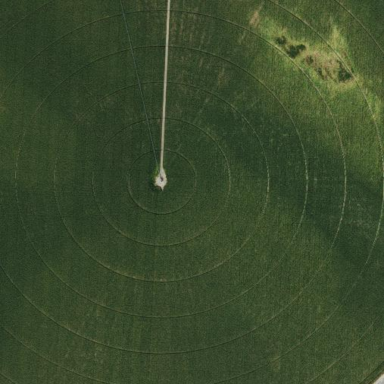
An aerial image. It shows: Farmland with center pivot irrigation system.